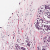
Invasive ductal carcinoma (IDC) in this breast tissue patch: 1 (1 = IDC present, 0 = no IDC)